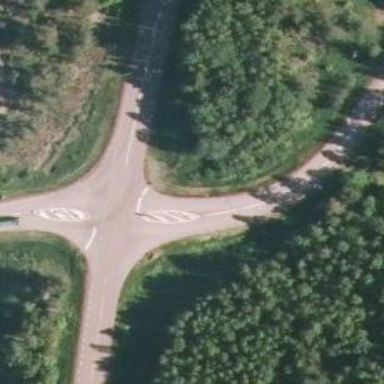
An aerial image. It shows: Stop road.